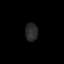
Tissue: skin
Cell type: Epithelial cells
Senescence score: 0.2572
Nuclear area (px): 223
Mean DAPI intensity: 40.399